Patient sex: M
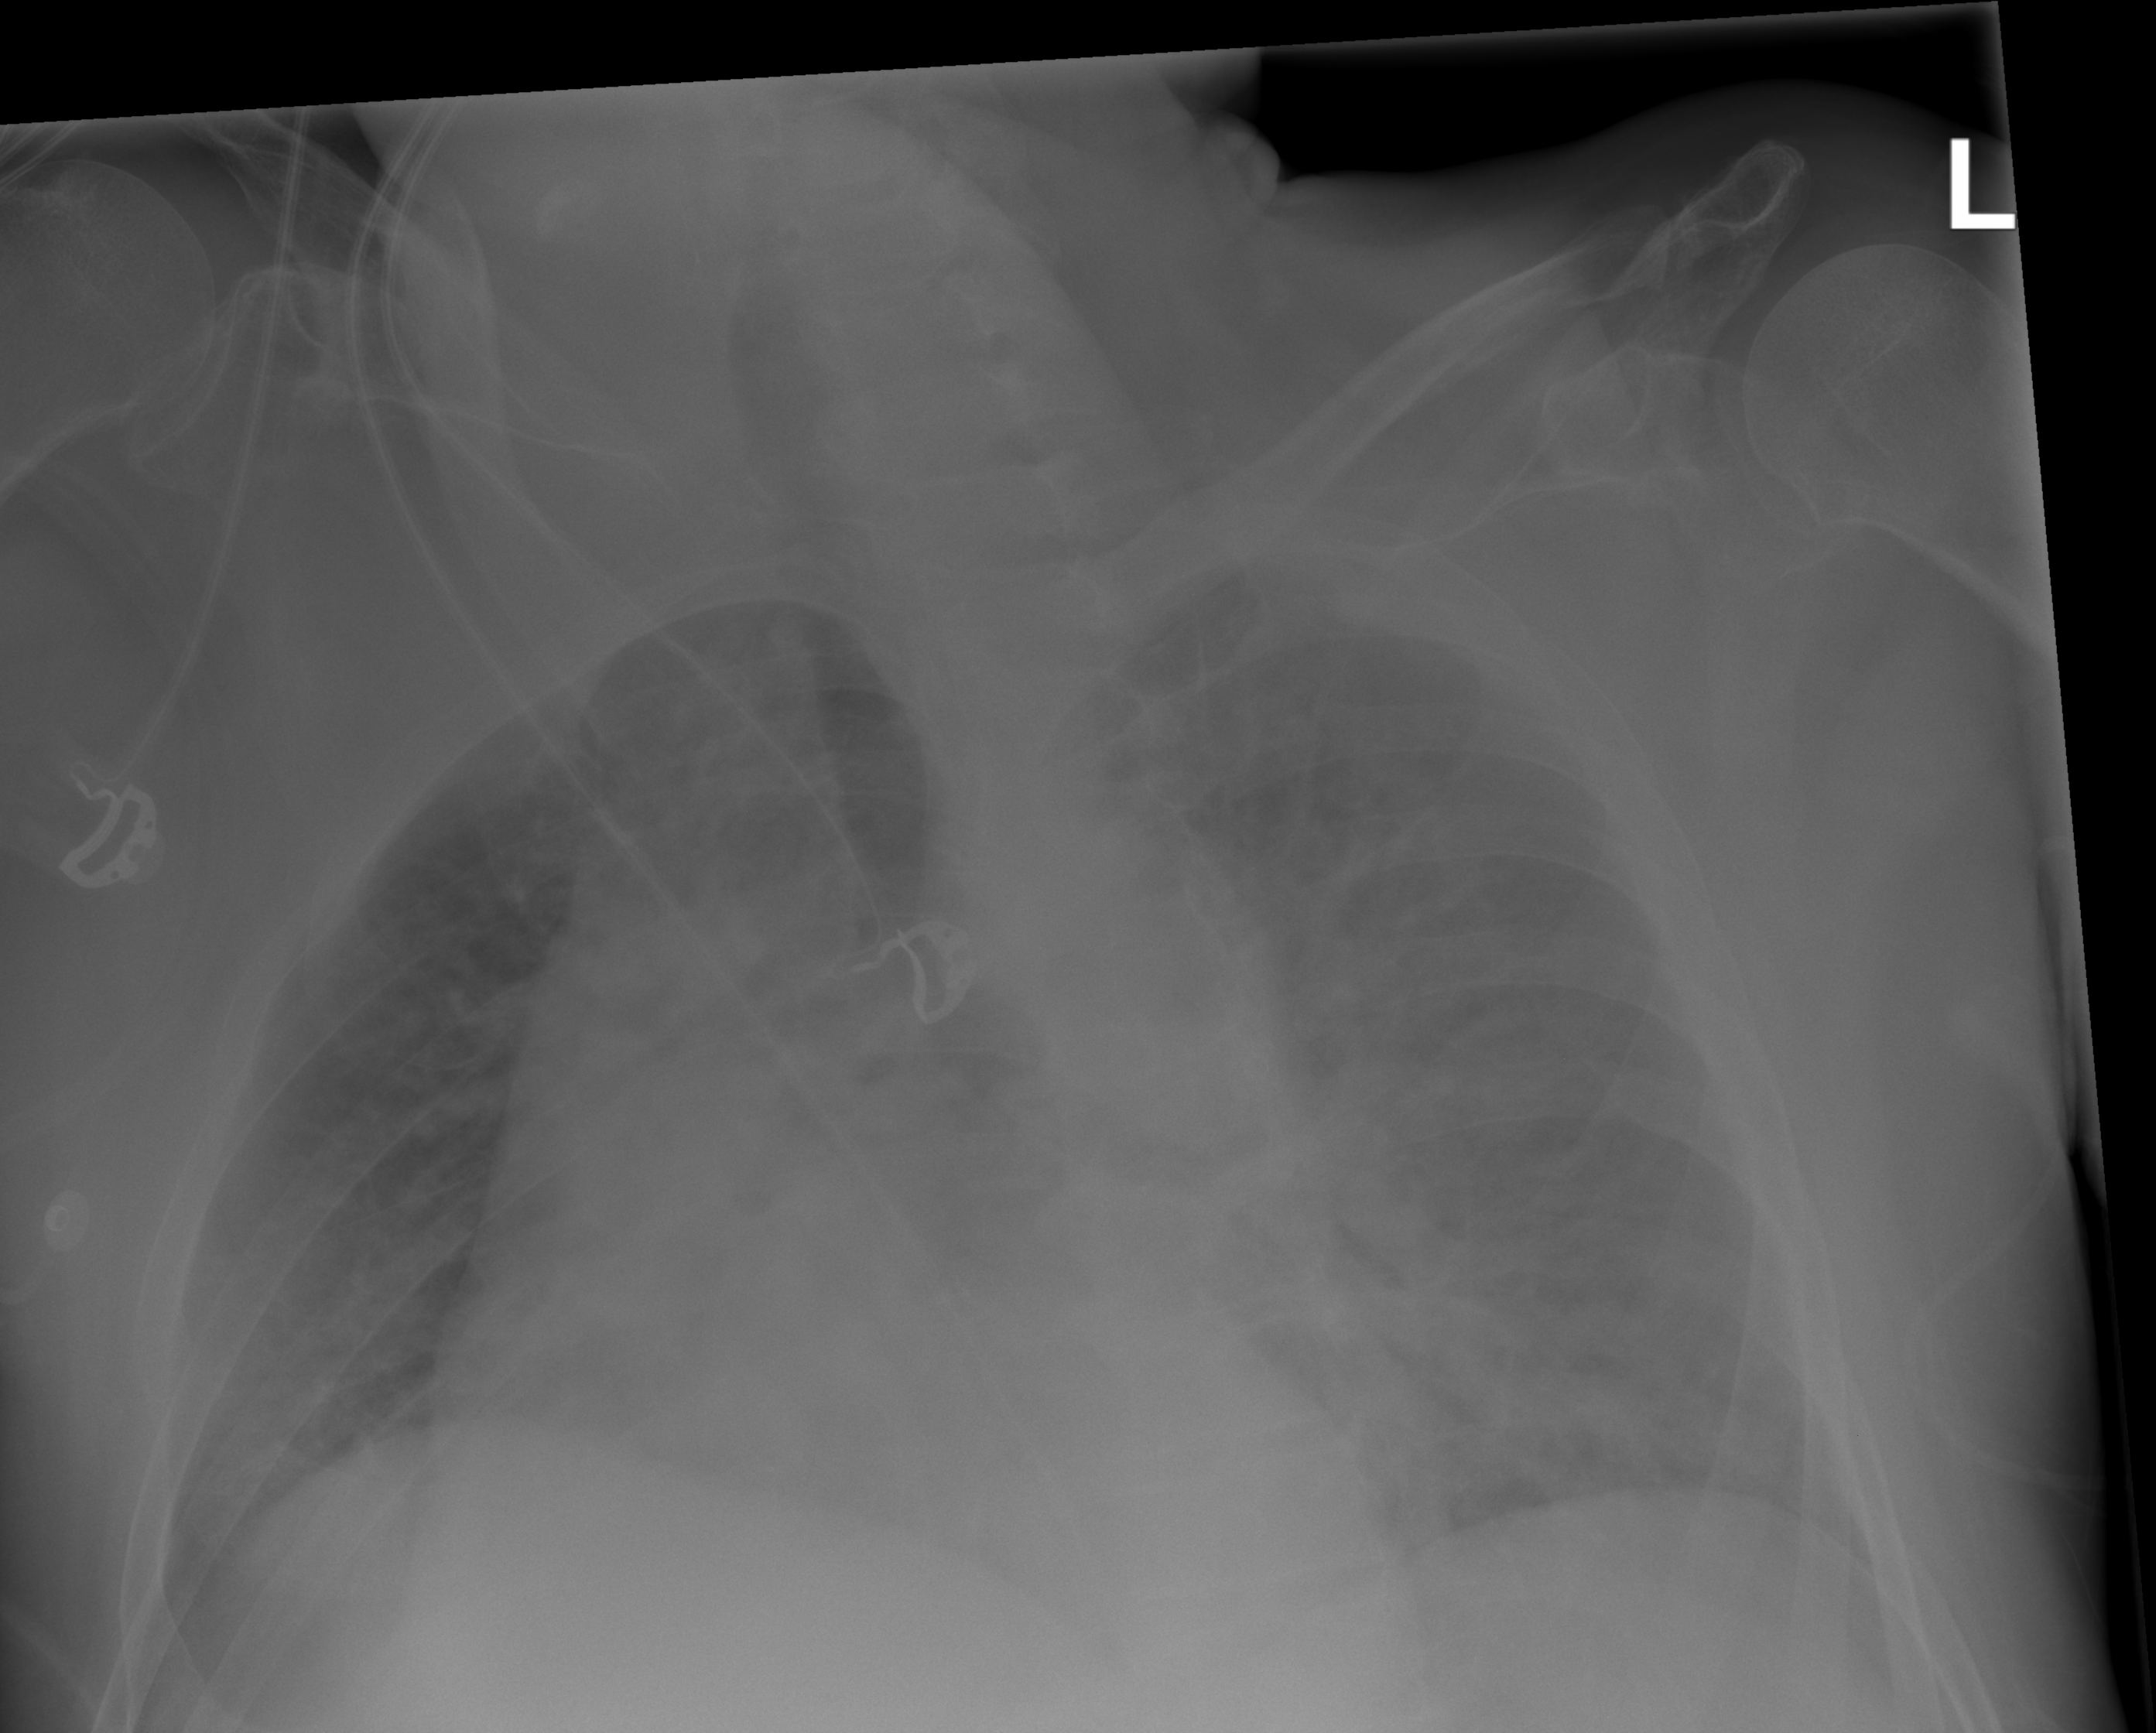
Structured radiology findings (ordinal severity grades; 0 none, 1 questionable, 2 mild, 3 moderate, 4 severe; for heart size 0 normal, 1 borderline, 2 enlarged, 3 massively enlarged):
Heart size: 2
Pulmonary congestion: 3
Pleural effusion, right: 0
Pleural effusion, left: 0
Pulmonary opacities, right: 2
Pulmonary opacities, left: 3
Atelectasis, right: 0
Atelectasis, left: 0